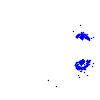
Particle: electron